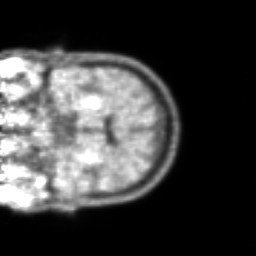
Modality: PET
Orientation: coronal
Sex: male
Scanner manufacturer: ge